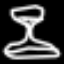
Label: hourglass